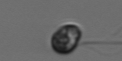
Label: flagellate_morphotype1